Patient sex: F
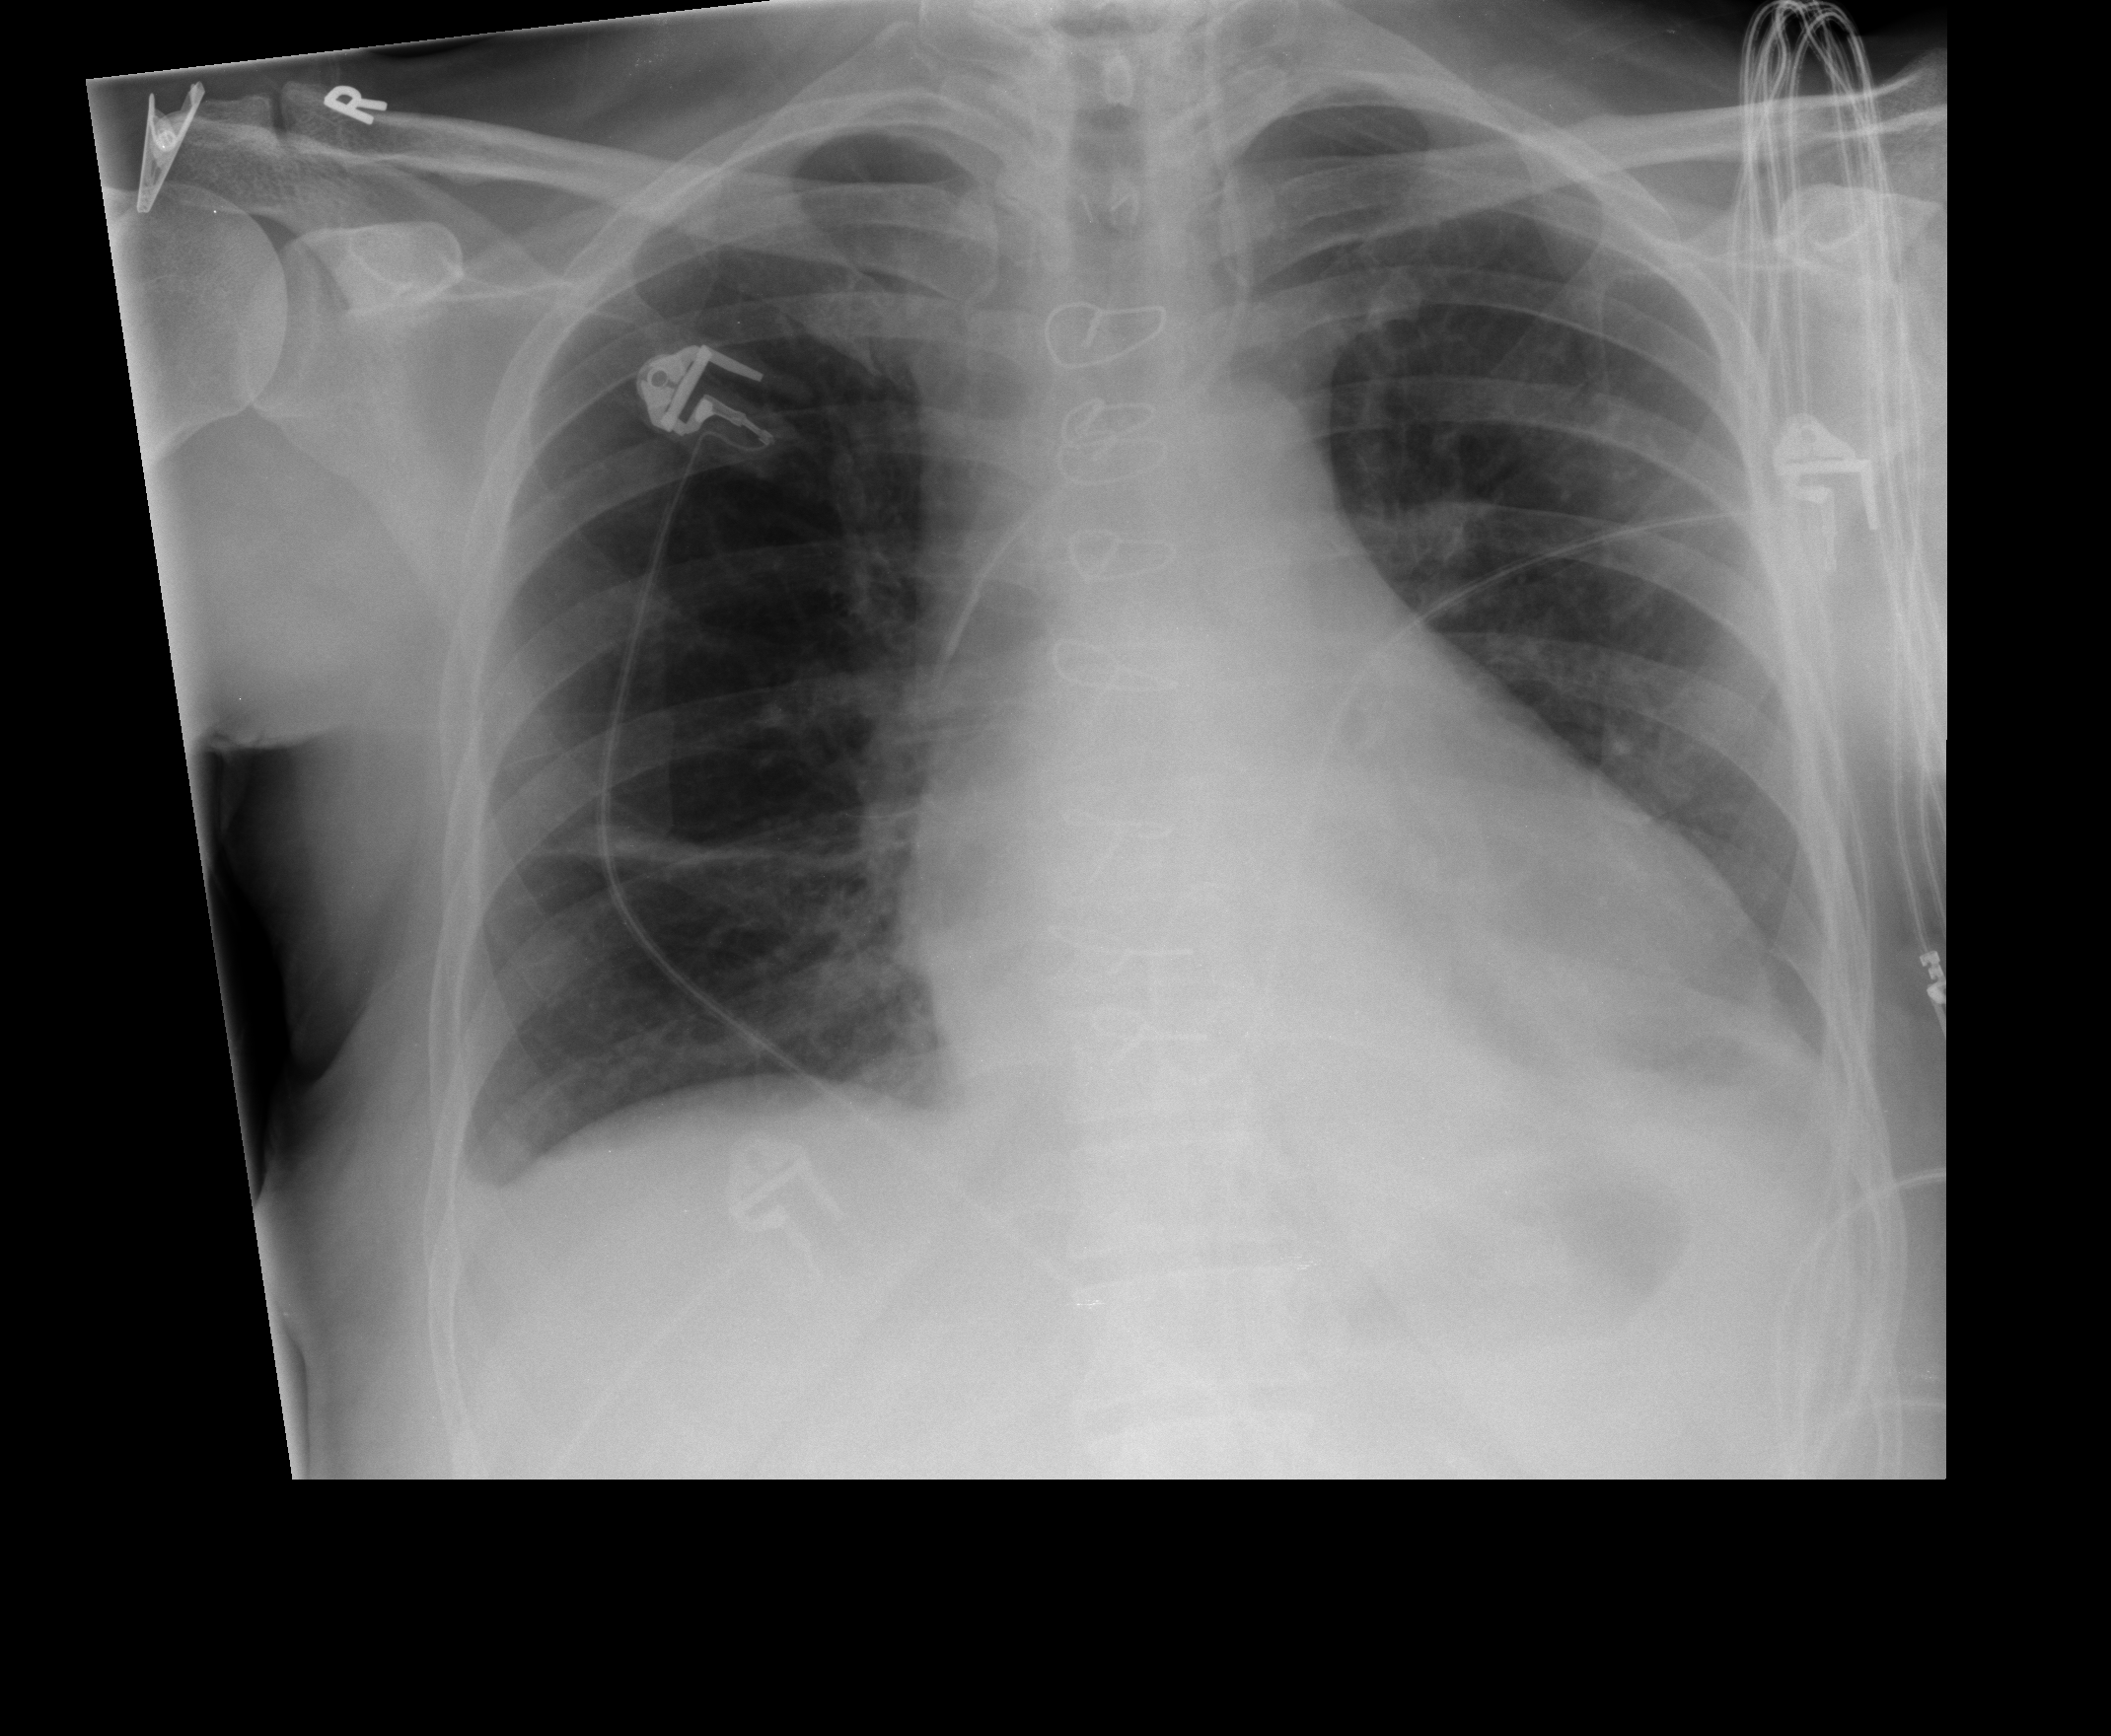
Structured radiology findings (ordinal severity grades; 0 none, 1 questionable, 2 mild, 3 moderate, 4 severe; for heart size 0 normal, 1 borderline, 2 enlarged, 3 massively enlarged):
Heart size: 1
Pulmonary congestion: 0
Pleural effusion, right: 2
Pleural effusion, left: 2
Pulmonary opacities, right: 0
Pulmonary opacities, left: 0
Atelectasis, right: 2
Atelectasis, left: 2